Question: I have a base class and a derived class and another external class.
I try to update a value in the base class from the external class and
access it from the derived class.
My class structure is like below:
'''
class B:{
bool flag;
setFlag(bool value){
flag = value;
}
printFlag(){
print flag;
}
ExternalClass e = new ExternalClass(this);
}
class External {
B b = null;
External( B b){
this.b = b;
}
b.setFlag(true);
}
Class Derived : extends B{
printFlag();
}
'''
Here though i have set the flag to true, the print method prints false.
I dont have a clue as to what is happening . Kindly help me out.

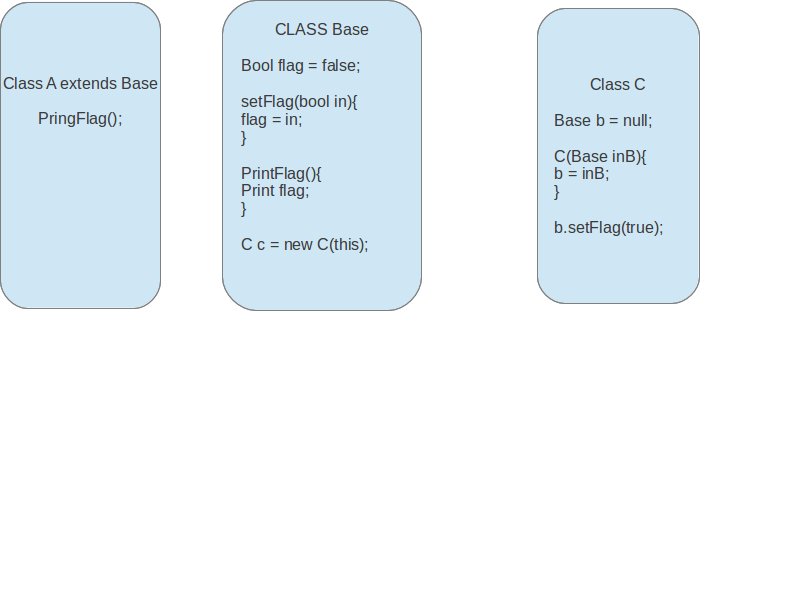
Answer: Here is some code that does what you wish:
'''
class Derived extends B{
public Derived(){
super();
// this is the important bit, by calling super() you call the parent classes
// constructor, which in this case changes the attribute "flag"
// by using the constructor of the external class on the class
}
}
class B {
boolean flag;
ExternalClass e;
public B(){
e = new ExternalClass(this);
}
public void setFlag(boolean value) {
flag = value;
}
public void printFlag() {
System.out.println(flag);
}
}
class ExternalClass {
B b = null;
public ExternalClass(B b) {
this.b = b;
b.setFlag (true);
}
}
'''